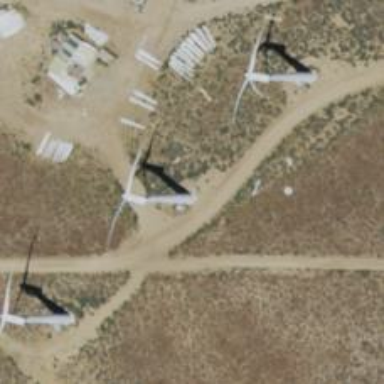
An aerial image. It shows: Wind power generator employing wind turbines.